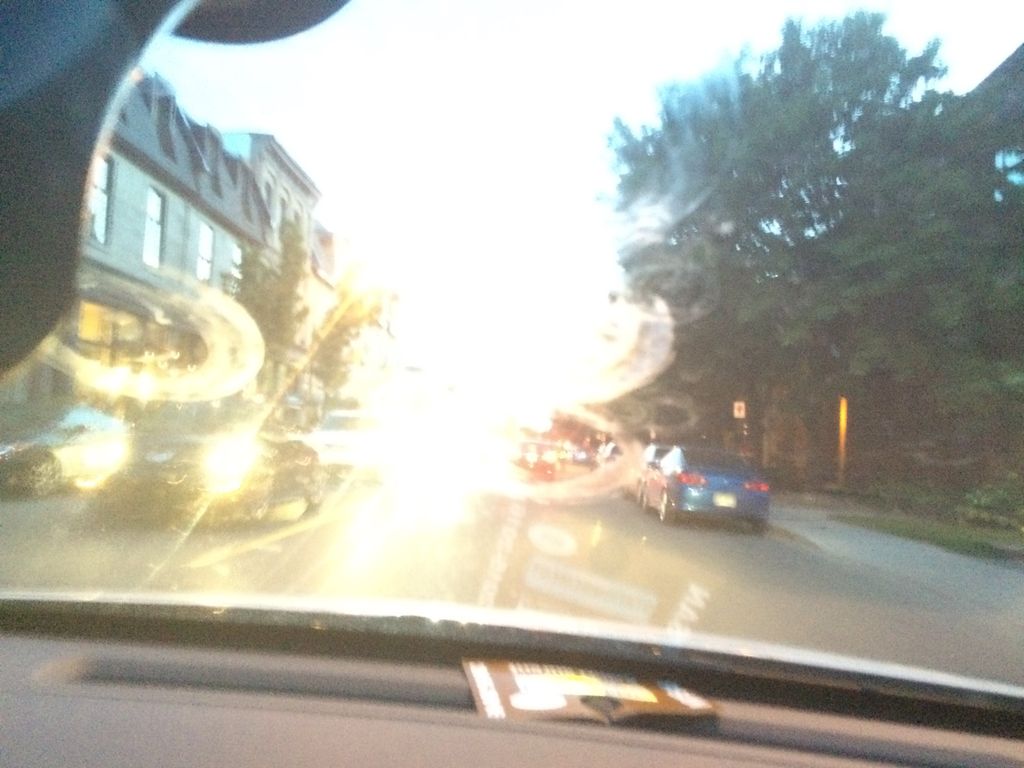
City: montreal